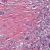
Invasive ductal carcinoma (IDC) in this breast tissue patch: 1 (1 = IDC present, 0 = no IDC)